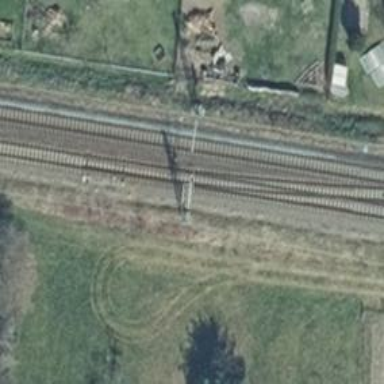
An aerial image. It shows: Railway track with contact lines for electrification.